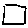
Label: square